Question: I'm trying to send a json object to webservice in asp.net by $.ajax but I can't retrive a nested object into an array.
Client code:
'''
var fiscaldocument = {
"datetime": "2013-08-07 17:37:41", "operatorname": "admin", "total": 21800
, "fiscallines":
[
{ "id": 254, "itemid": "3", "amount": 1000, "price": 2832, "description": "ACQUA", "categoryid": 1, "sequence": 0, "type": 1, "categoryname": "BEVANDE", "taxrate": 21000 },
{ "id": 255, "itemid": "3", "amount": 1000, "price": 5024, "description": "ACQUA", "categoryid": 1, "sequence": 0, "type": 1, "categoryname": "BEVANDE", "taxrate": 21000 },
],
"paymentlines":
[
{"paymentform":{"id":1,"name":"creditcard"},"total":1800},
{"paymentform":{"id":2,"name":"cash"},"total":20000}
]
};
$.ajax({
type: "POST",
url: "webservice.asmx/ExportFiscalDocument",
data: "{'fiscaldocument':" + JSON.stringify(fiscaldocument) + "}",
contentType: "application/json; charset=utf-8",
dataType: "json",
success: function (msg) {
alert("ok");
}
});
'''
C# code rappresentation of JSON:
'''
public class PaymentForm
{
int id { get; set; }
string name { get; set; }
}
public class PaymentLine
{
public int total { get; set; }
public PaymentForm paymentform { get; set; }
}
public class FiscalLine
{
public int id { get; set; }
public int itemid { get; set; }
public int amount { get; set; }
public int price { get; set; }
public string description { get; set; }
public int categoryid { get; set; }
public string type { get; set; }
public string categoryname { get; set; }
public int taxrate { get; set; }
}
public class FiscalDocument
{
public string datetime { get; set; }
public string operatorname { get; set; }
public string total { get; set; }
public List<FiscalLine> fiscallines { get; set; }
public List<PaymentLine> paymentlines { get; set; }
}
[WebMethod]
public string ExportFiscalDocument(FiscalDocument fiscaldocument)
{
return "Hello World";
}
'''
All values are okay but webservice can't parse data into PaymentForm: fiscaldocument.paymentlines[0].paymentform.id == NULL :-(

If I pass the array in this way values are ok:
'''
[{ "id":1,"name":"creditcard","total":1800},
{ "id":1,"name":"cash","total":2000}]
'''
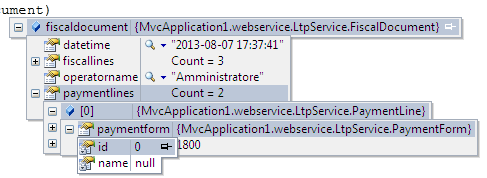
Answer: Ok I found the problem
'''
public class PaymentForm
{
int id { get; set; }
string name { get; set; }
}
'''
I forgot PUBLIC :-(
'''
public class PaymentForm
{
public int id { get; set; }
public string name { get; set; }
}
'''